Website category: university
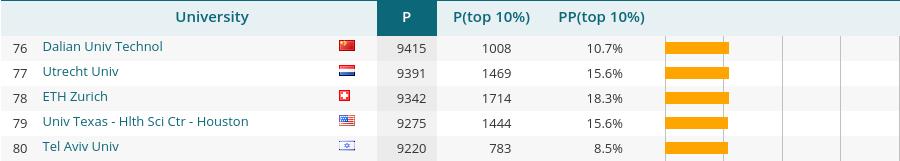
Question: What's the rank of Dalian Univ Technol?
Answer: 76

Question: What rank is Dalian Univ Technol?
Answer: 76

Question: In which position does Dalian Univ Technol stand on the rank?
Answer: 76

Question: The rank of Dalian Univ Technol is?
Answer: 76

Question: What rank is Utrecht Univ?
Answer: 77

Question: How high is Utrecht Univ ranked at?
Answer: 77

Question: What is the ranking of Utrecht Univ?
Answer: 77

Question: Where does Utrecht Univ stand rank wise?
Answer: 77

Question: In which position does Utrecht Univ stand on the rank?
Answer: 77

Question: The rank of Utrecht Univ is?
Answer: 77

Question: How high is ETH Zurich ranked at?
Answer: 78

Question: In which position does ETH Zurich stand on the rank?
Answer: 78

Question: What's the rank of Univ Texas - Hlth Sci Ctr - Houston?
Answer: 79

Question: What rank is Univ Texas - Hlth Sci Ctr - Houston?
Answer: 79

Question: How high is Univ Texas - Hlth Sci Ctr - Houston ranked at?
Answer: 79

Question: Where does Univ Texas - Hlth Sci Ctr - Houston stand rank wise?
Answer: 79

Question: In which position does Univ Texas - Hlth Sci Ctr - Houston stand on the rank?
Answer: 79

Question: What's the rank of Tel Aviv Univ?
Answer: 80

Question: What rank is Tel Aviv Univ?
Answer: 80

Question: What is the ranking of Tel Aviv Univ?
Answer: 80

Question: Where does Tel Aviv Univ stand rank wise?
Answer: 80

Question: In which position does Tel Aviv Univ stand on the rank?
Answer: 80

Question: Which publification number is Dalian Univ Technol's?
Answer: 9415

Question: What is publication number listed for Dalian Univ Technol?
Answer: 9415

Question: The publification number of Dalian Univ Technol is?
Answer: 9415

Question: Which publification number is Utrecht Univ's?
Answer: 9391

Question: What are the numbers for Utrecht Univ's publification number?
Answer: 9391

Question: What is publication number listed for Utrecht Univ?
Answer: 9391

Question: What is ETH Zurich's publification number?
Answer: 9342

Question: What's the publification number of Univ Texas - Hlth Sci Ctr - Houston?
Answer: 9275

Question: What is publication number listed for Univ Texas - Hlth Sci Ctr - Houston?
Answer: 9275

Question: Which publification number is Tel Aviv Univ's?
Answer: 9220

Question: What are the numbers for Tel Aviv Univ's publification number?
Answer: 9220

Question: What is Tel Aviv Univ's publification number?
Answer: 9220

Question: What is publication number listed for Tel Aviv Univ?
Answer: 9220

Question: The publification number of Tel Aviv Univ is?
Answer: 9220

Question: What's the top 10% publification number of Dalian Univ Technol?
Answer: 1008

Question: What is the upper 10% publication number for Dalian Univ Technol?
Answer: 1008

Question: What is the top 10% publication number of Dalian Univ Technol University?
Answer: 1008

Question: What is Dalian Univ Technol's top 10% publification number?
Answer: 1008

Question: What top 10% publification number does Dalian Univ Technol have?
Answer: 1008

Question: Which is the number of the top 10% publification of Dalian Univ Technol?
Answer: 1008

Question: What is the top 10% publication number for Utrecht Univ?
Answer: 1469

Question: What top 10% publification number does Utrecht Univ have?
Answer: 1469

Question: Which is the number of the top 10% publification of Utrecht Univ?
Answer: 1469

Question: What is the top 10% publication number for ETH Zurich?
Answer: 1714

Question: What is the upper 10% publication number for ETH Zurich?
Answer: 1714

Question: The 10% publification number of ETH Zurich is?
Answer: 1714

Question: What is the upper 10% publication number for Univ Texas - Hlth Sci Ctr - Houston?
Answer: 1444

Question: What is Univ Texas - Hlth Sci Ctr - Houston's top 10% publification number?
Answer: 1444

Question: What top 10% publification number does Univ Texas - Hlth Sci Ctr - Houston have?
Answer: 1444

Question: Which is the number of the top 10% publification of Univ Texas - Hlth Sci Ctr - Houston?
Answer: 1444

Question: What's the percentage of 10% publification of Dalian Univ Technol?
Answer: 10.7%

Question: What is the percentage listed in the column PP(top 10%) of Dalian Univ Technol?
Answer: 10.7%

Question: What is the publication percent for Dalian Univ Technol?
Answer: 10.7%

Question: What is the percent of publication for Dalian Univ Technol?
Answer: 10.7%

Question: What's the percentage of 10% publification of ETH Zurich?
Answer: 18.3%

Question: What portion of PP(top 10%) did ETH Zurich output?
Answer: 18.3%

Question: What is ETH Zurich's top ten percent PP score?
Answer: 18.3%

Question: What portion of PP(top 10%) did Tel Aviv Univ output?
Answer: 8.5%

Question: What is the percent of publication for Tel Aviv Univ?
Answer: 8.5%

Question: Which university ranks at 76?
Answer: Dalian Univ Technol

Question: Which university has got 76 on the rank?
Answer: Dalian Univ Technol

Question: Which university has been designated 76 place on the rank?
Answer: Dalian Univ Technol